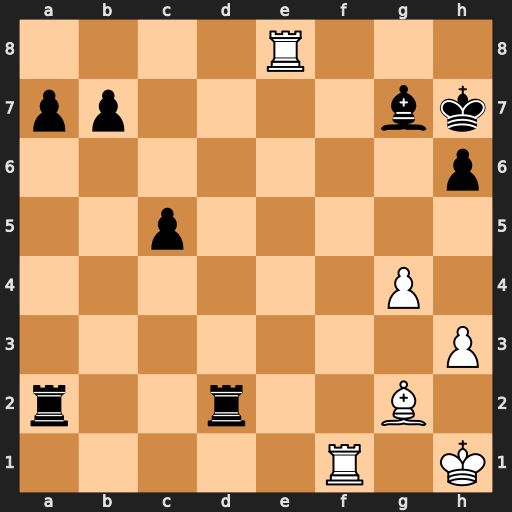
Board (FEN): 4R3/pp4bk/7p/2p5/6P1/7P/r2r2B1/5R1K
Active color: w
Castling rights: -
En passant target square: -
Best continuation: Be4#